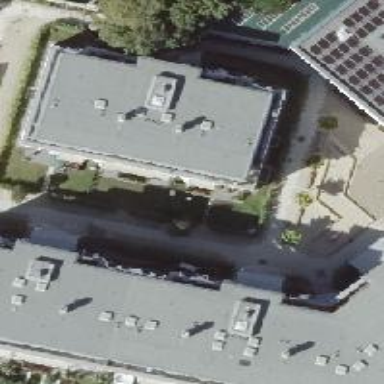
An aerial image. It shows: Building with apartments and flat roof.